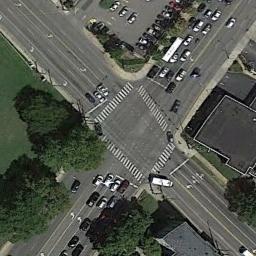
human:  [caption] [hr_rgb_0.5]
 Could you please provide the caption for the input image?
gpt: There was traffic at the intersection .

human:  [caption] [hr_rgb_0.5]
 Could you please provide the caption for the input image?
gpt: There are many trees near the intersection .

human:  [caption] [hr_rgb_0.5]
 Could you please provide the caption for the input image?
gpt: There are many moving and waiting vehicles on the road at the intersection, There are many buildings and some trees around the intersection, And many cars are parked in the open space beside the intersection .

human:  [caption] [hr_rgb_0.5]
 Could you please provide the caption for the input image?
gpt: An intersection with dense traffic is between a parking lot and some clearings .

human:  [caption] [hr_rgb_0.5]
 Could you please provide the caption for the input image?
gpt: There are some green trees and two black buildings beside the intersection .